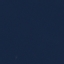
Land use / land cover class: SeaLake